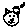
Label: cat